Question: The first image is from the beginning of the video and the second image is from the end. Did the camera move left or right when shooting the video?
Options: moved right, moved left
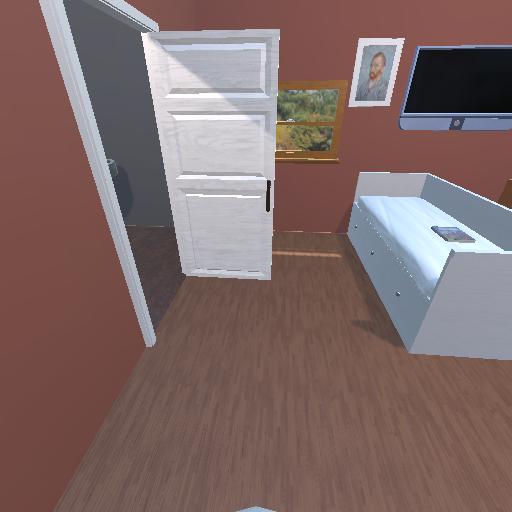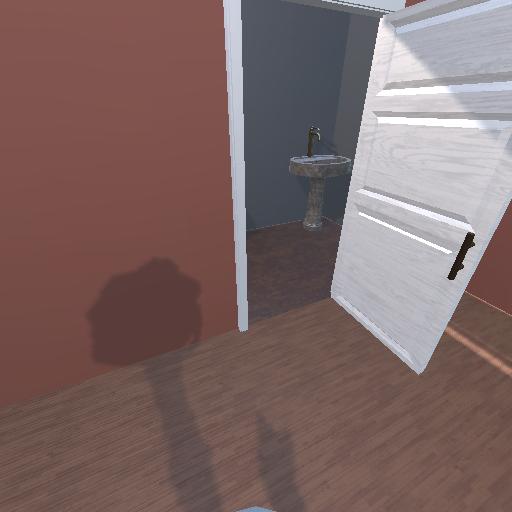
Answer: moved right